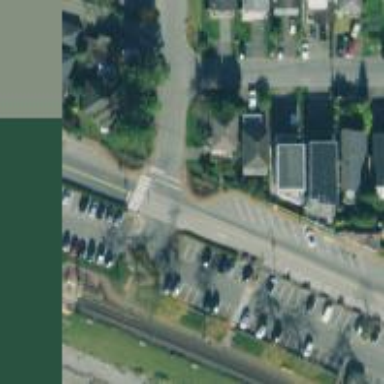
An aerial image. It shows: Uncontrolled road crossing with lines marking the way.